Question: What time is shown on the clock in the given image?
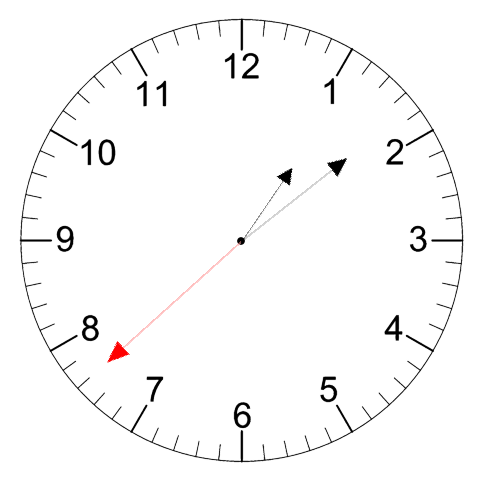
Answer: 01:08:38